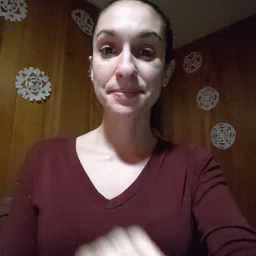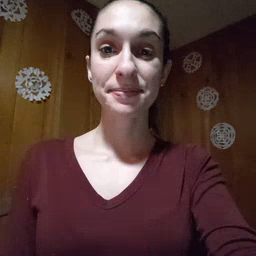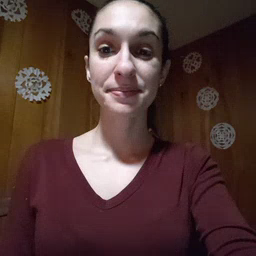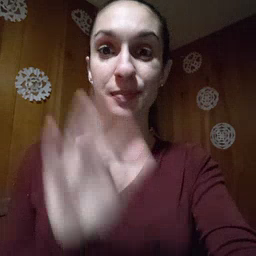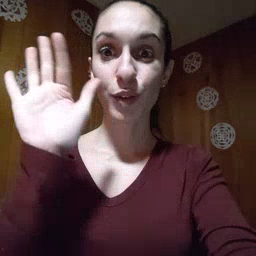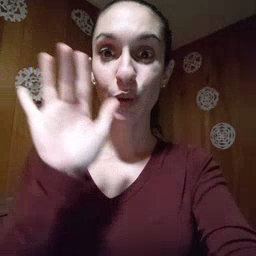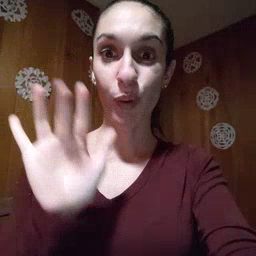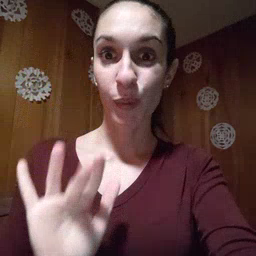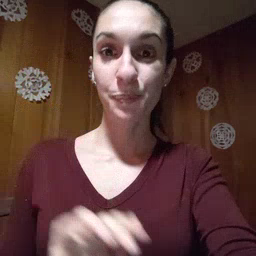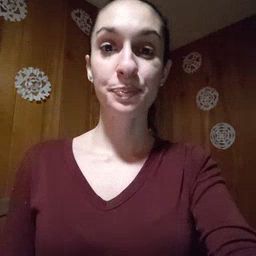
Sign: snow